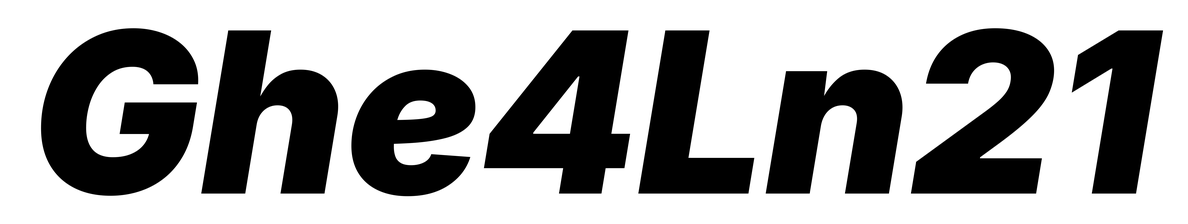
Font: Inter-Italic_Black_Italic